Field crop: maize
Growth stage: 2
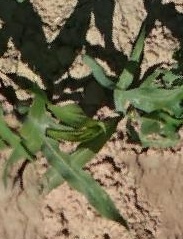
Species: maize